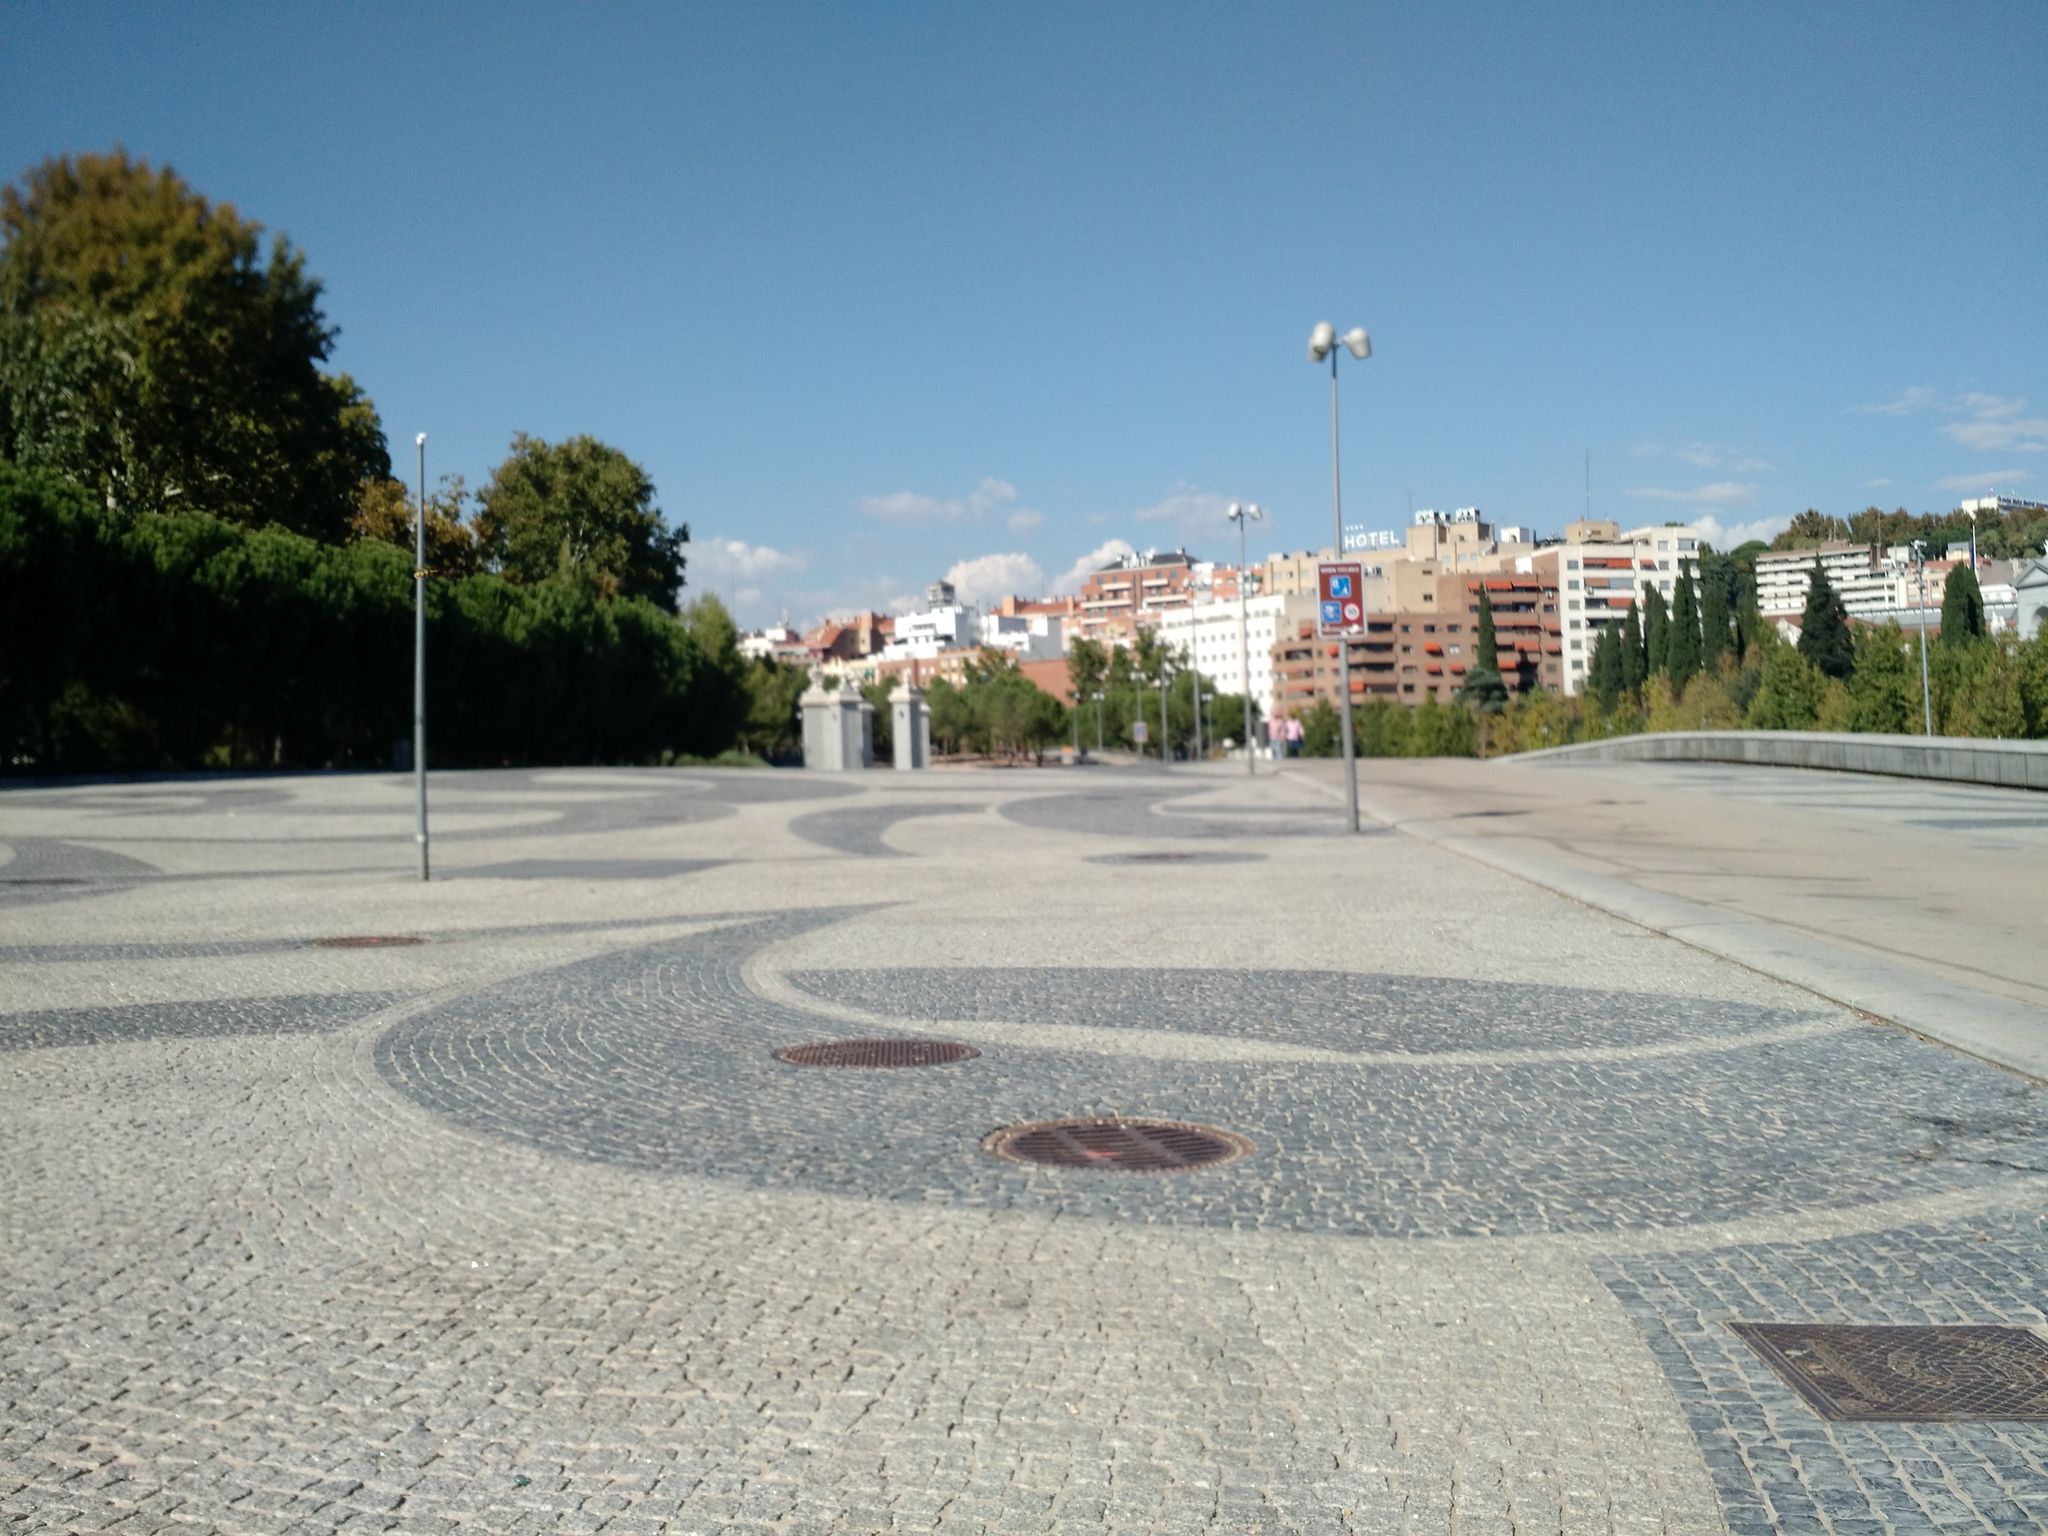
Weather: clear
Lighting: day
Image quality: good
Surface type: walking surface
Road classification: cycleway
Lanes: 1
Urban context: urban centre
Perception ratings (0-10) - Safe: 6.24, Lively: 9.1, Beautiful: 7.58, Boring: 7.39, Depressing: 1.49, Wealthy: 6.25